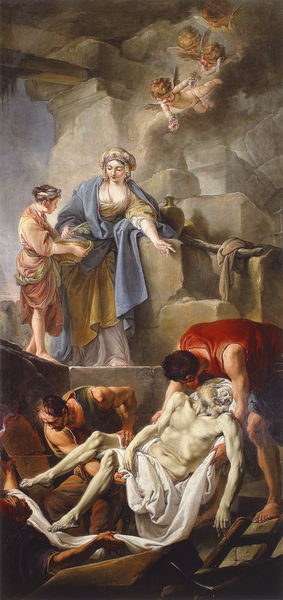
Titel: Grablegung des Heiligen Andreas
Künstler: Jean-Baptiste Deshays
Institution: Rouen, Musée des Beaux-Arts
Schlagwörter: blau, flügel, himmel, körper, mann, wolken, menschen, frau, weiss, wand, steine, tot, mantel, engel, mauer, salbung, christus, grab, jesus, leichentuch, leichnam, ostern, christlich, turban, blauer umhang, passion, ölberg, mengs, 18. jahrhundert, leiche